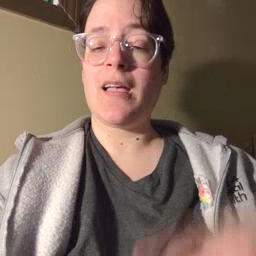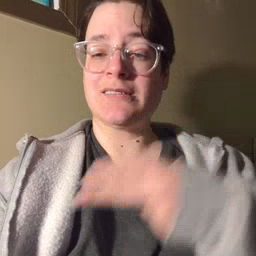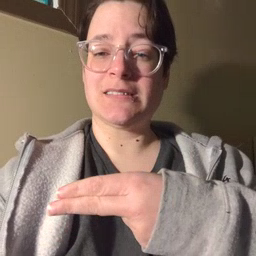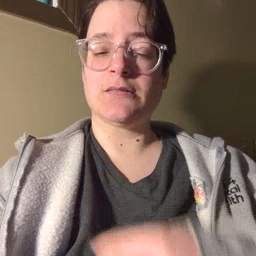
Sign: cut